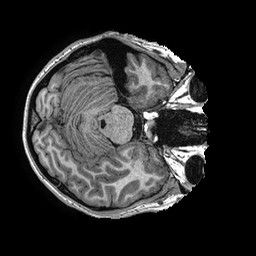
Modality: T1w
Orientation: axial
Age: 22
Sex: female
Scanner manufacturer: ge
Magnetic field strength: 3 T
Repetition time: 0.006952 s
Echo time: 0.00292 s